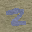
Label: 2